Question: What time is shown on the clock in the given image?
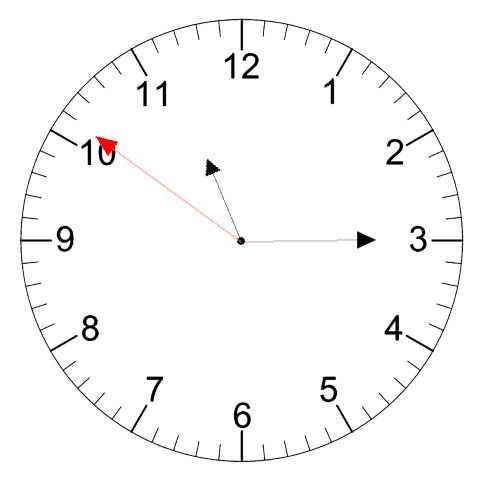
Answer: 11:14:51